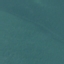
Land use / land cover class: SeaLake